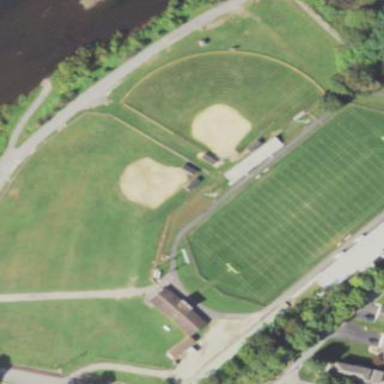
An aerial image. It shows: American football pitch for leisure and sport activities.